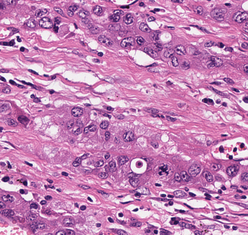
Tumor epithelial tissue: yes
Tumor-associated stroma tissue: yes
Normal tissue: no